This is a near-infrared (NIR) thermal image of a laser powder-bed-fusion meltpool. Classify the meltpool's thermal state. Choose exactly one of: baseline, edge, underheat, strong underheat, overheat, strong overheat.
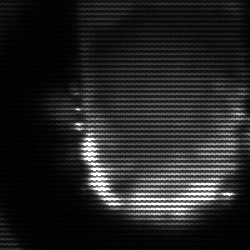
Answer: baseline